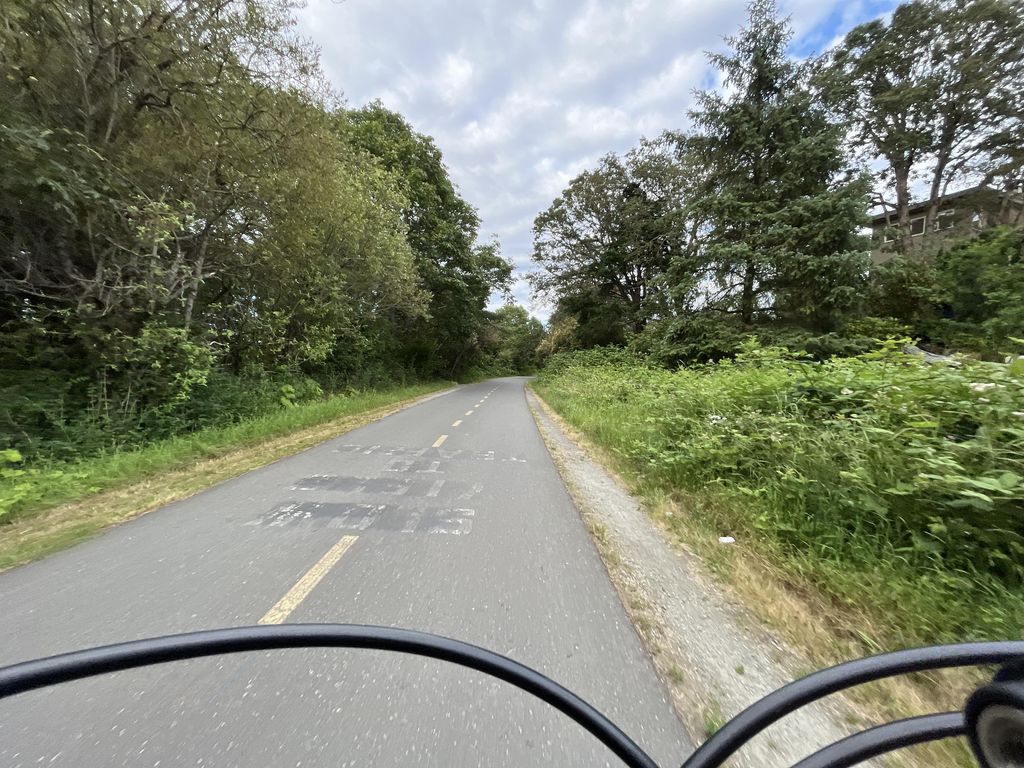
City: victoria